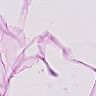
Metastatic tissue present: no